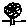
Label: tree